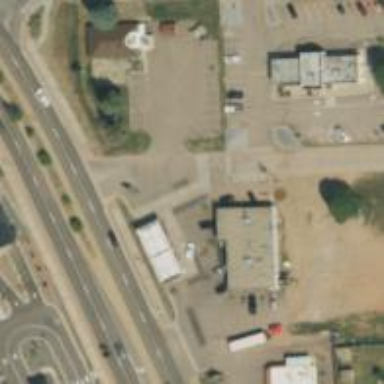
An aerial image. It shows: Convenience shop.